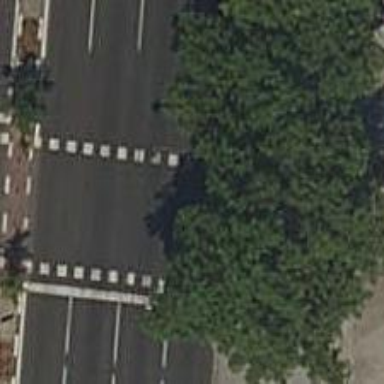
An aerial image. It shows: Road with traffic signals at crossing.